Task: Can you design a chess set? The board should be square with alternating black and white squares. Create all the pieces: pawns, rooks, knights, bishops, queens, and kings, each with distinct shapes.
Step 3430:
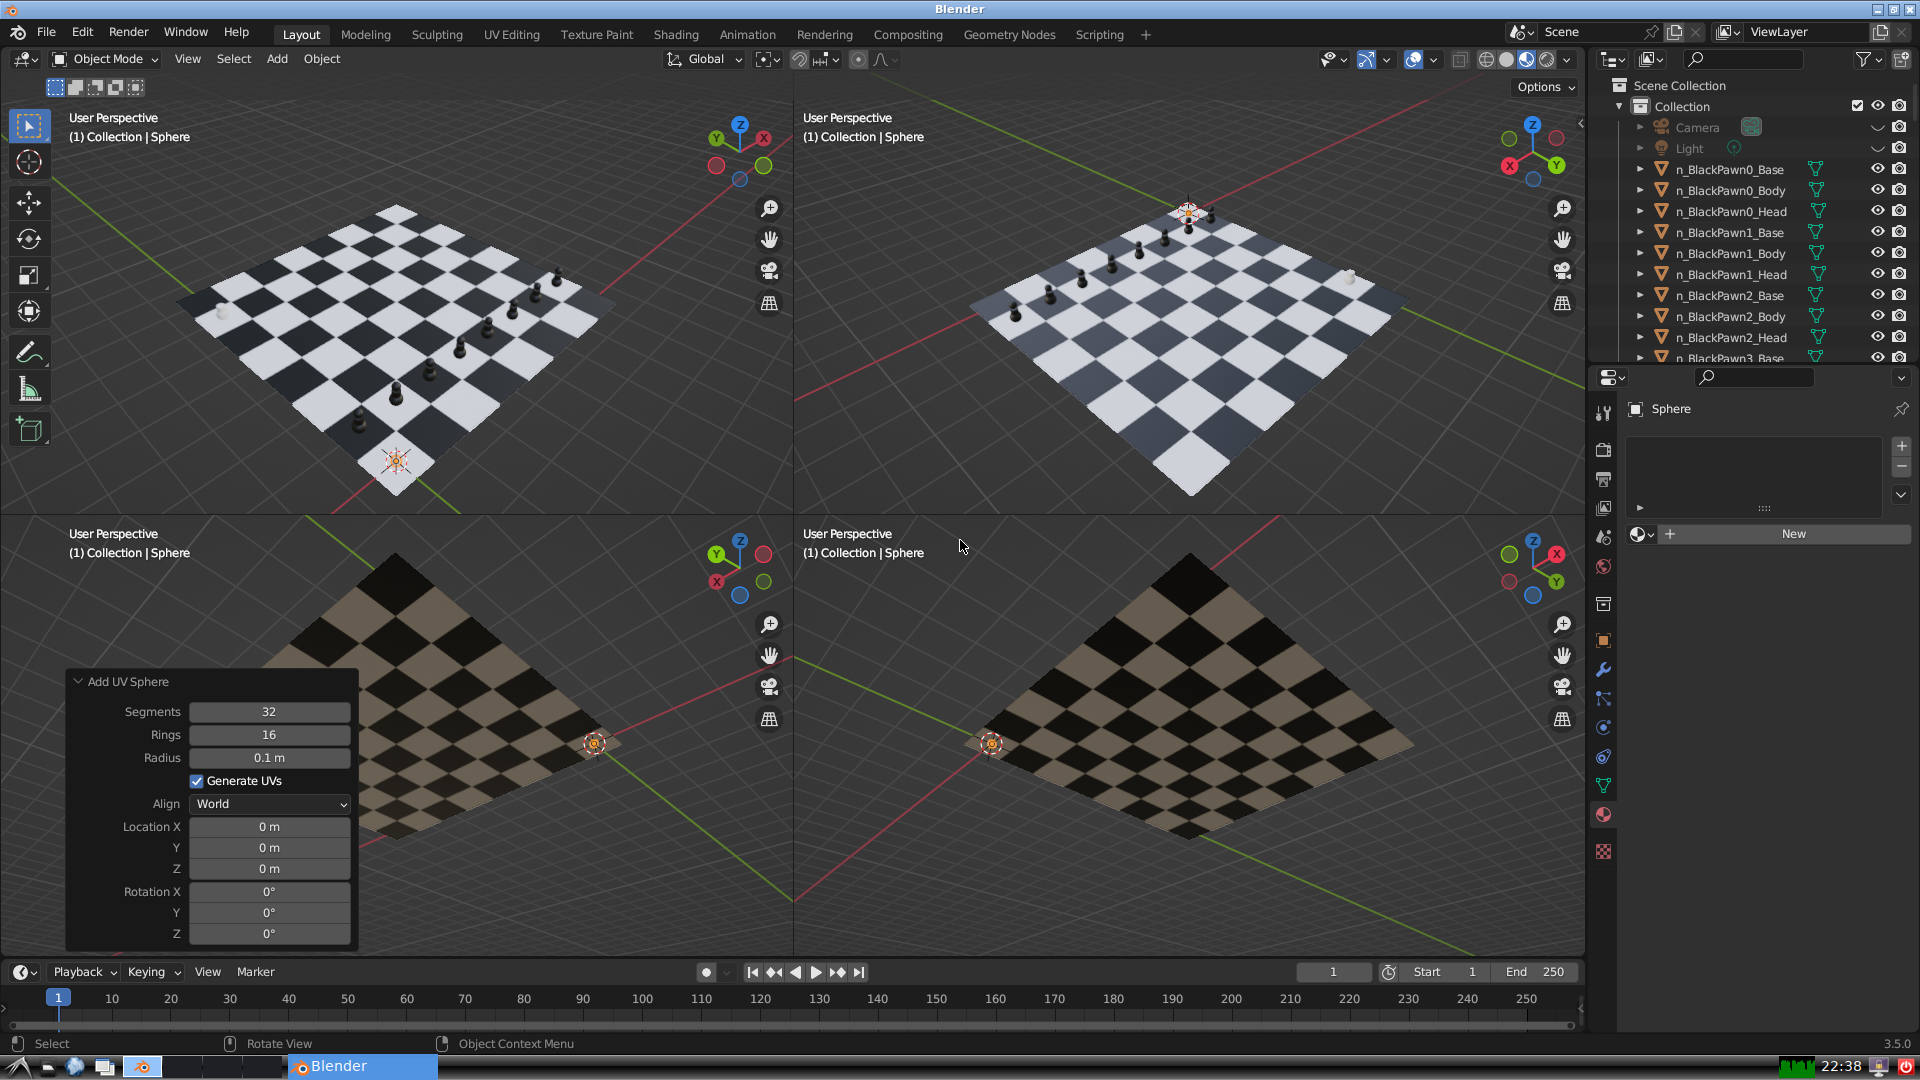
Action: {"mouse_move": [270, 827]}